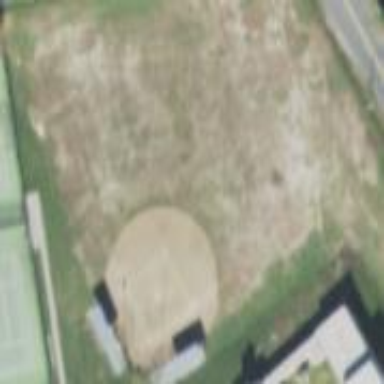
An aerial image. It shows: Baseball pitch for leisure land.